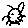
Label: cat